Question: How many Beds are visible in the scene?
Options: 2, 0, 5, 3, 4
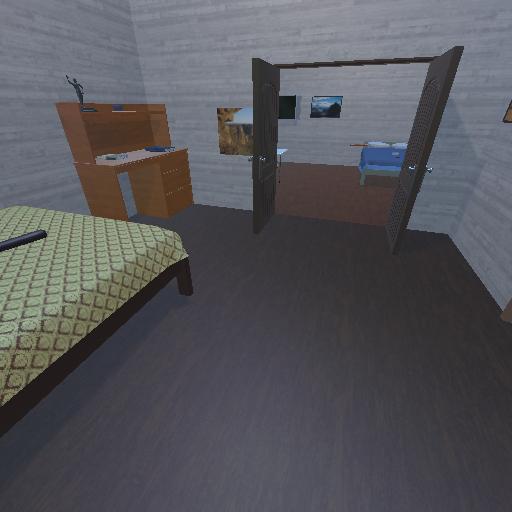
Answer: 2